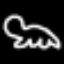
Label: frog